Field crop: maize
Growth stage: 2
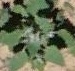
Species: chenopodium